Question: When and where does HTML decide to add white space to its tables despite using cellpadding and cellspacing set to zero? I'm working on an HTML email and am unable to use CSS. Now I've stripped down the code just about as far as it can be stripped down to see where the error is hiding. Here's what I've got:
'''
<body>
<table width="600" bgcolor="#000000" border="0" cellpadding="0" cellspacing="0">
<tr>
<td align="left" valign="bottom" width="200"><img width="200" height="38" src="img/lineone.jpg"></td>
<td align="left" bgcolor="#000000" valign="bottom"><img src="img/linetwo.jpg" width="293"></td>
<td align="left" valign="bottom" width="107"><img width="107" src="img/rewardslogo.jpg"></td>
</tr>
</table>
</body>
'''
When I look at this in the browser, it looks like this: (note the black line underneath the the bottom of the table. That shouldn't be there.)

Any ideas, suggestions, or explanations would be greatly appreciated. I guess I simply don't understand how HTML creates the table and why it seems to ignore the 'cellpadding' and 'cellspacing' attributes. The code was originally much more complicated with many more nested tables but this is about as simple as I can get the heading of the email to look and the problem still remains. Any ideas?
Here is a demo of the issue: <URL>
I changed the bgcolor of the cells so that you can see more clearly where each cell ends.
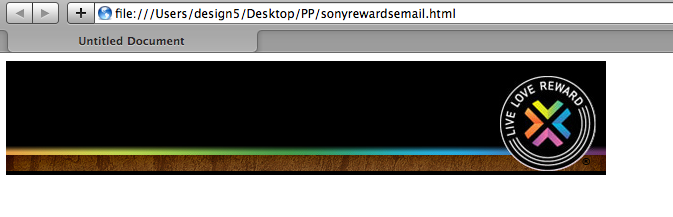
Answer: this should fix it:
'''
table img {display:block;}
'''
<URL>